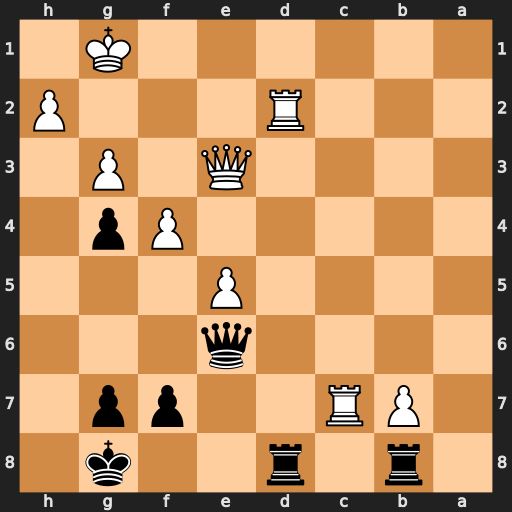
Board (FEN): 1r1r2k1/1PR2pp1/4q3/4P3/5Pp1/4Q1P1/3R3P/6K1
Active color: b
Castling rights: -
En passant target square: -
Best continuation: Rxd2 Rc8+ Rd8 Rxb8 Rxb8 Qa7 Qe8